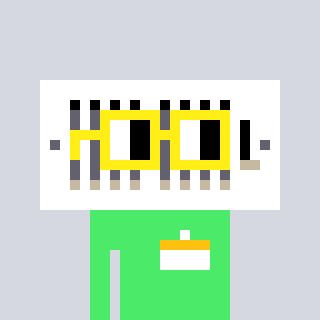
a pixel art character with square yellow glasses, a vent-shaped head and a teal-colored body on a cool background